Field crop: maize
Growth stage: 2
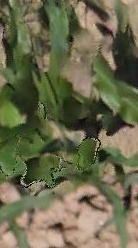
Species: maize